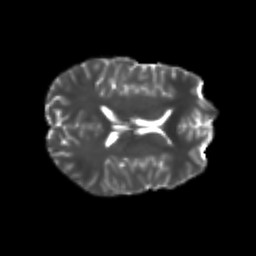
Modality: T2w
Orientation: axial
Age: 19
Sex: male
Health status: healthy
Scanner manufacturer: philips
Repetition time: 7.388 s
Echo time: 0.08599 s